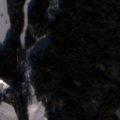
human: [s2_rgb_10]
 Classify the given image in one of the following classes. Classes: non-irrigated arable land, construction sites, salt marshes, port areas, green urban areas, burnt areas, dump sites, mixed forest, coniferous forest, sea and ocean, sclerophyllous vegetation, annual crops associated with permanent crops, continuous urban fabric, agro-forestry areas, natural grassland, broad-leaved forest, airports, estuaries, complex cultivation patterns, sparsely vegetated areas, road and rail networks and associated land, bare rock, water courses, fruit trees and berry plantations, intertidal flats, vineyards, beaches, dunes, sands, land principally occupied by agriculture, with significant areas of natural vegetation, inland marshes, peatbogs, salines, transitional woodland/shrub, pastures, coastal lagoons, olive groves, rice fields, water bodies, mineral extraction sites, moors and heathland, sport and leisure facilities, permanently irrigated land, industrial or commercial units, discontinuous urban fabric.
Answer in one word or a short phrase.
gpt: non-irrigated arable land, coniferous forest, mixed forest, water bodies